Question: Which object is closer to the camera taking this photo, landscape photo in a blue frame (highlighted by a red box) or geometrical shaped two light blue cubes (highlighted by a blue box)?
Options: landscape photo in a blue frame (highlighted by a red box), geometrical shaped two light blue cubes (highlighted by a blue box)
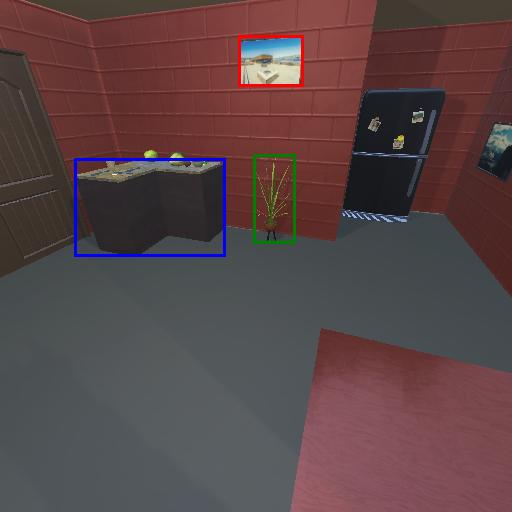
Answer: landscape photo in a blue frame (highlighted by a red box)